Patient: sex F, age 57
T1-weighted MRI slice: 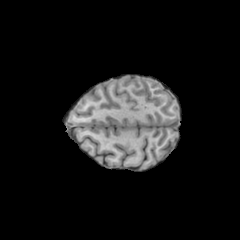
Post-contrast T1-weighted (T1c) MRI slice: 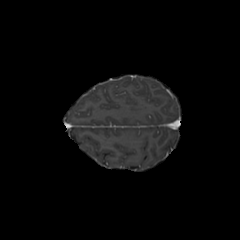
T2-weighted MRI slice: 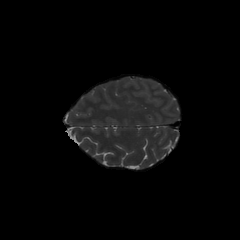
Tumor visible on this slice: no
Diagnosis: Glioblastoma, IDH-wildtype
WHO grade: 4